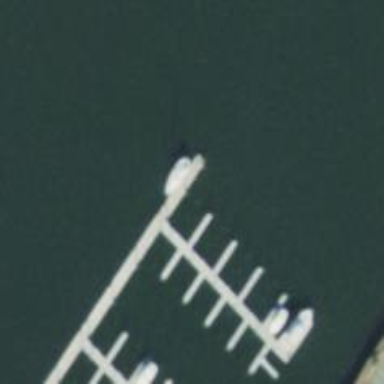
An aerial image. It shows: Pier with mooring facilities.